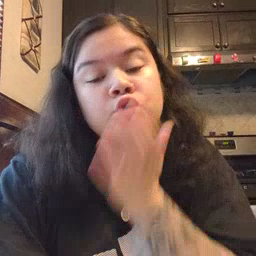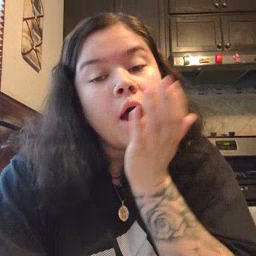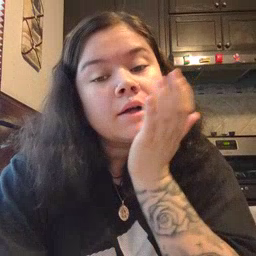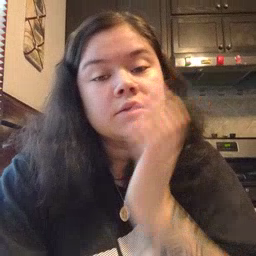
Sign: grass